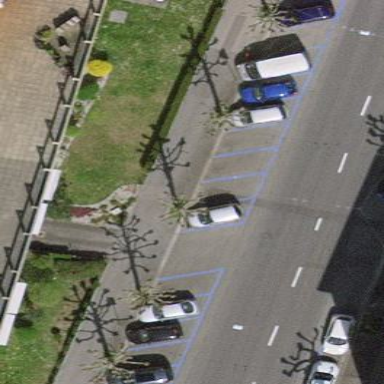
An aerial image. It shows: Street-side parking area.